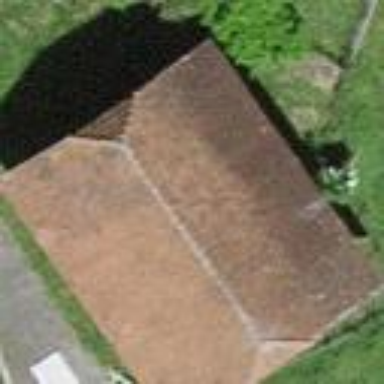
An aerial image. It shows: Barn.